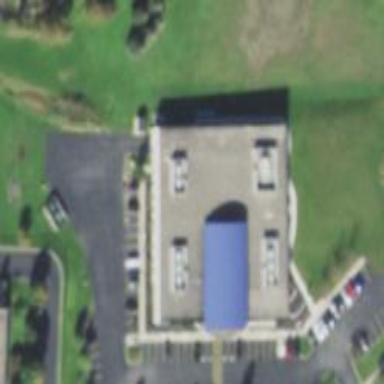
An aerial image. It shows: Office building.